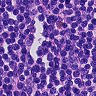
Metastatic tissue present: no